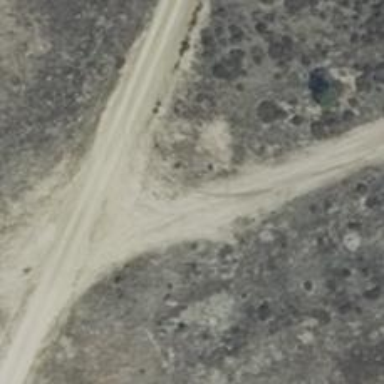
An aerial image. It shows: Sandy track road with grade 4 track type.